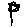
Label: flower